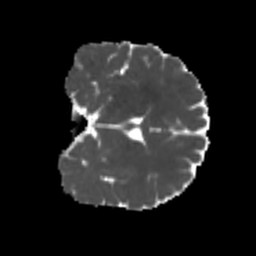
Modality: MD
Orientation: coronal
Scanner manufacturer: siemens
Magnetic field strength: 3 T
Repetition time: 4 s
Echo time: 0.0594 s